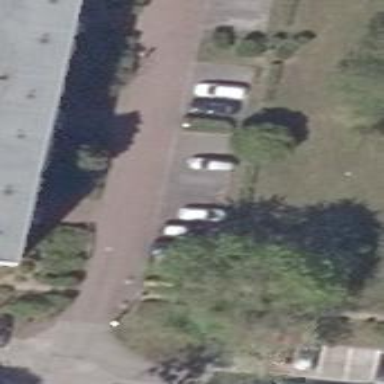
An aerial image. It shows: Parking available on the street side.